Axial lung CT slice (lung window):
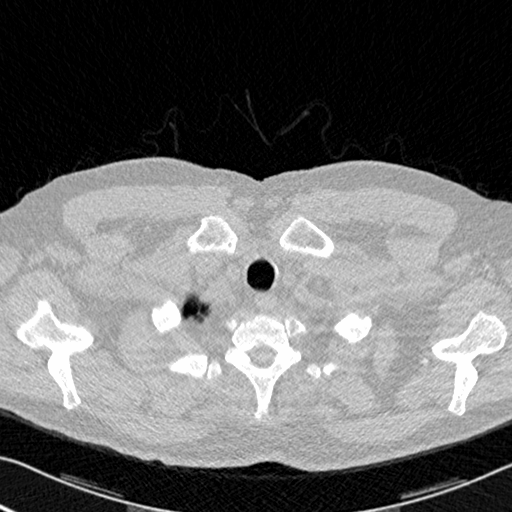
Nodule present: no